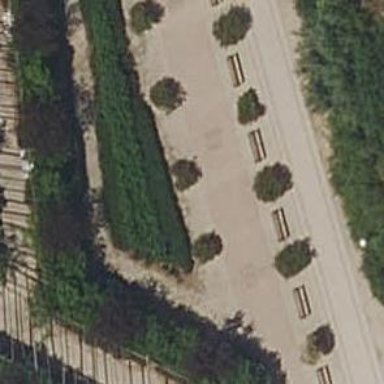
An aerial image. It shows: Bench for seating.